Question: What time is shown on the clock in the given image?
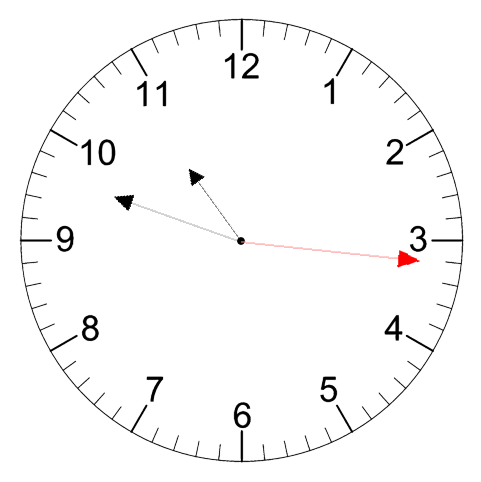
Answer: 10:48:16